Question: I'm experiencing 4 issues with my current code that I cannot fix (every time I fix something it creates a collateral issue):
<URL>
1. The logo text is slightly (1 or 2px) lower than the menu items
2. The blue and the red DIVs should both have a fixed height of 80px and be vertically centered in the #header DIV which has a height of 120px. But for some reason the blue and red DIVs have both a height of 120px and we can't see the black #header DIV behind.
3. My menu items are aligned to the left side of the red DIV but I'd like them to be aligned to the right side (can't use float right if I want to keep the same link order (Link 1, Link 2, Link 3)
4. The sub-menu items (sub-link1, sub-link2, etc) are floating next to each other whereas I'd like them under each other like on a normal drop down menu
I know it's a lot of question... Many thanks for you help
thanks to salsaturion everything's almost fixed <URL> Remaining issue is that the - '''
HTML:
<div id="header">
<div class="logo">Logo</div>
<ul class="drop_menu">
<li><a href='#'>Link 1</a>
<ul>
<li><a href='#'>Sub Link 1</a>
</li>
<li><a href='#'>Sub Link 2</a>
</li>
</ul>
</li>
<li><a href='#'>Link 2</a>
<ul>
<li><a href='#'>Sub Link 1</a>
</li>
<li><a href='#'>Sub Link 2</a>
</li>
<li><a href='#'>Sub Link 3</a>
</li>
<li><a href='#'>Sub Link 4</a>
</li>
</ul>
</li>
<li><a href='#'>Link 3</a>
<ul>
<li><a href='#'>Sub Link 1</a>
</li>
<li><a href='#'>Sub Link 2</a>
</li>
<li><a href='#'>Sub Link 3</a>
</li>
<li><a href='#'>Sub Link 4</a>
</li>
</ul>
</li>
</ul>
</div>
'''
CSS:'''
#header {
width: 100%;
height: 120px;
background: #fff;
color: #124191;
font-weight: 300;
font-size: 28px;
display: table;
background: #000;
position: fixed;
}
.logo {
background: aqua;
display: table-cell;
vertical-align: middle;
left:0;
height:80px;
}
/* ==========================================================================
Site Navigation
========================================================================== */
/* CSSTerm.com Simple Horizontal DropDown CSS menu */
.drop_menu {
background:red;
padding:0;
margin:0;
list-style-type:none;
height:80px;
right: 0;
display: table;
z-index: 3000;
display: table-cell;
vertical-align: middle;
right: 0;
}
.red {
background:red;
}
.green {
background:green;
height: 60px;
-webkit-transition-duration: 400ms;
-webkit-transition-function: linear;
}
.drop_menu li {
display: table-cell;
vertical-align: middle;
}
.drop_menu li a {
padding:9px 20px;
display:block;
color:#666;
text-decoration:none;
font-size: 15px;
font-weight: 400;
text-transform: uppercase;
}
/* Submenu */
.drop_menu ul {
position:absolute;
left:-9999px;
top:-9999px;
list-style-type:none;
}
.drop_menu li:hover {
position:relative;
background:#5FD367;
}
.drop_menu li:hover ul {
left:0px;
top:30px;
background:#5FD367;
padding:0px;
}
.drop_menu li:hover ul li a {
padding:5px;
display:block;
width:168px;
text-indent:15px;
background-color:#5FD367;
}
.drop_menu li:hover ul li a:hover {
background:#005555;
}
.block {
width:100%;
height: 500px;
}
'''
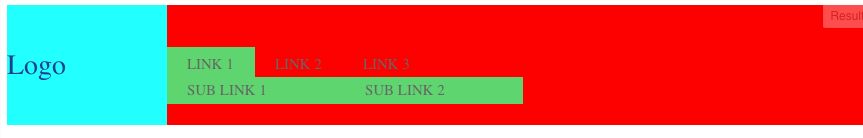
Answer: Quickly looked at issue 2 and the reason is because of the table-cell. The following should have the same effect and leave the div as 80px in height:
'''
.logo {
background: aqua;
vertical-align: middle;
line-height: 80px; /* this is set to same height as the div */
left:0;
height:80px;
margin: 20px 0;
}
'''
Will have a look at the other questions when I get a chance
EDIT:
1) Don't see the issue - they all look like they are aligned
2) As per above
3 and 4) Adding float: right to .drop_menu li should fix both issues